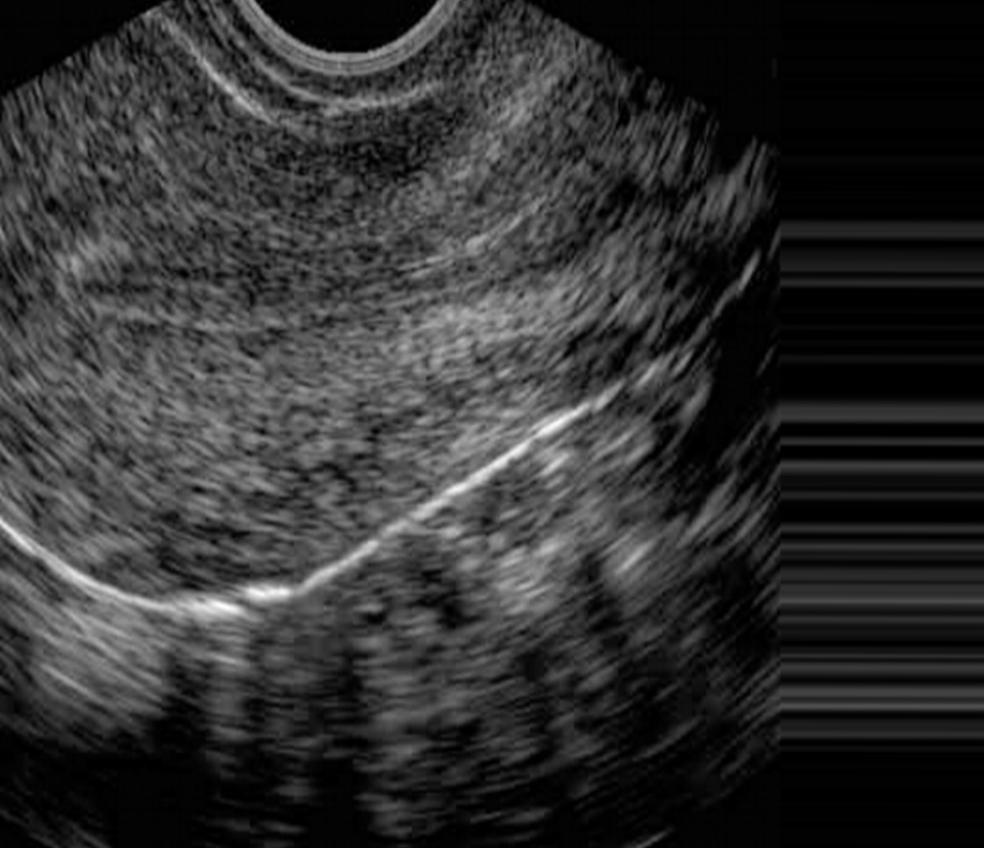
Label: notinfected